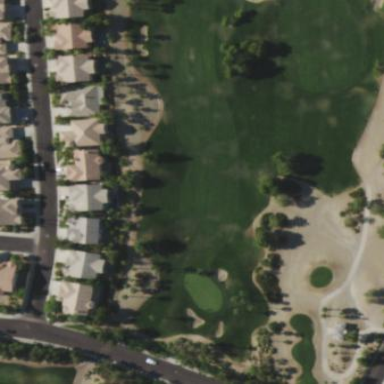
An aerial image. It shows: Grassy area designated as golf fairway.